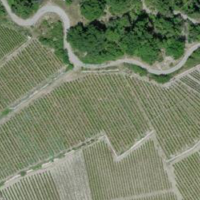
EUNIS habitat code: 40
Species observed at this site:
Prunus mahaleb
Glomeris helvetica
Euphorbia cyparissias